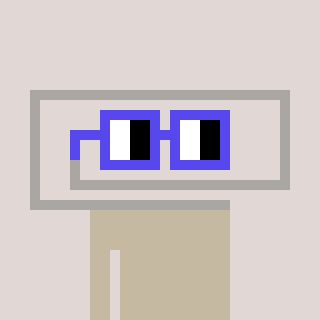
a pixel art character with square blue glasses, a paperclip-shaped head and a bluegrey-colored body on a warm background